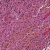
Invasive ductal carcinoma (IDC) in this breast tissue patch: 0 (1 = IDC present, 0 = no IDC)